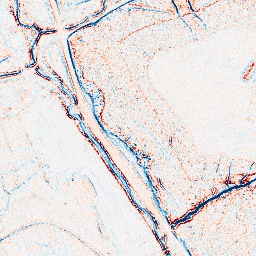
Category: edge_preserving
Decomposition family: anisotropic_diffusion
Decomposition parameters: iterations: 5
kappa: 100
gamma: 0.15
Upsampling method: quintic
Upsampling parameters: scale: 8
Upsampling scale: 8